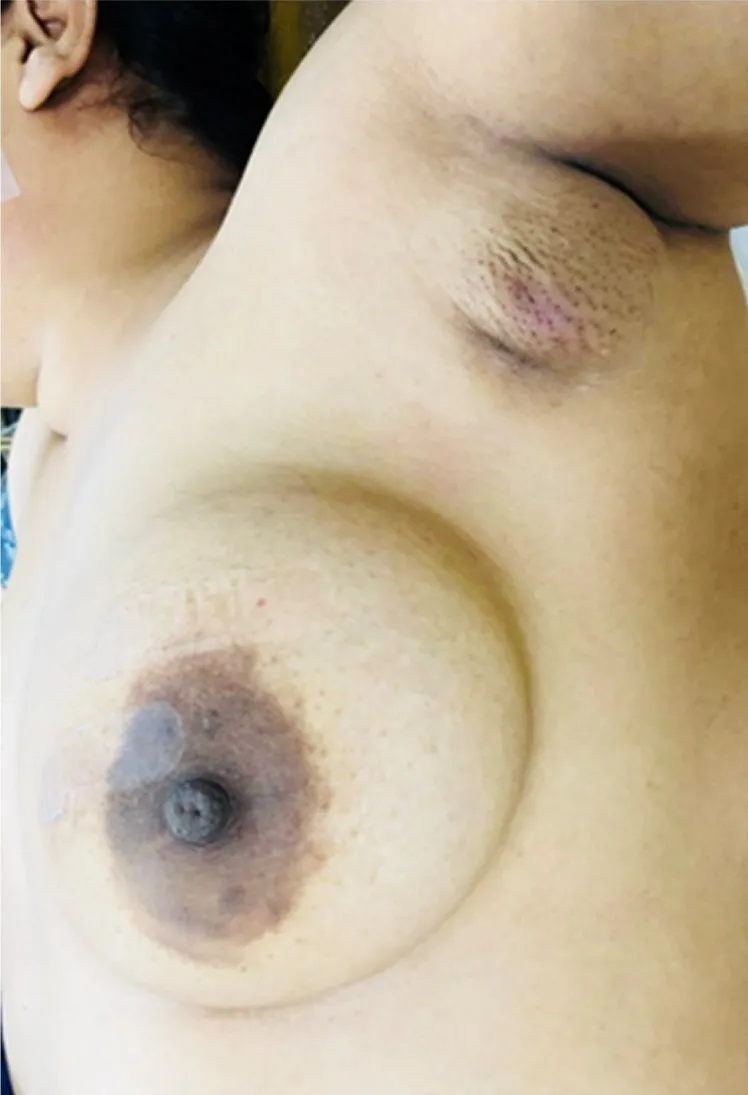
Clinical Photograph.
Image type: medical_photograph (skin_photograph)